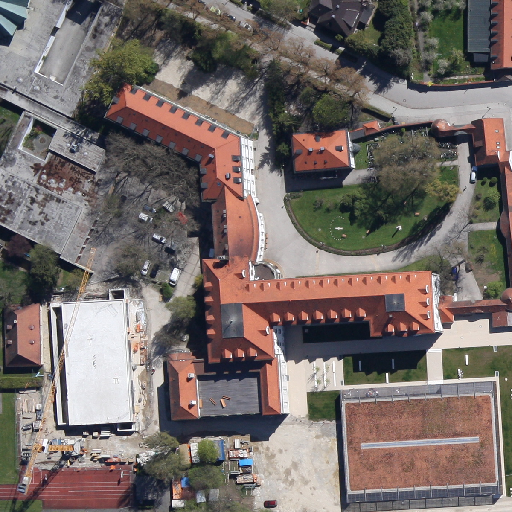
Referring expression: low vegetation surrounded by building